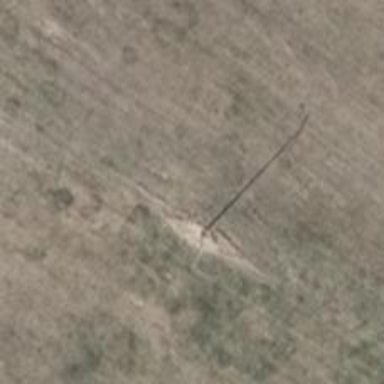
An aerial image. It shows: Power pole.